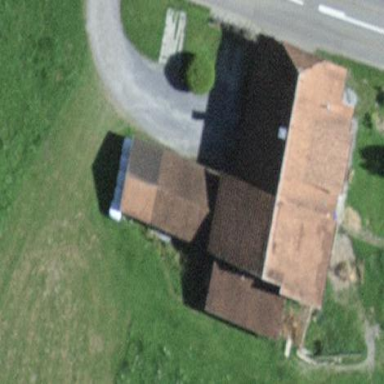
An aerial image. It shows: Farm building.